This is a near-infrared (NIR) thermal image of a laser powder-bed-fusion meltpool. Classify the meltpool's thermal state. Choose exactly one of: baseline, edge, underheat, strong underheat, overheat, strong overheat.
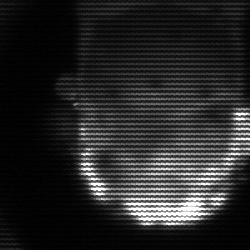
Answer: baseline